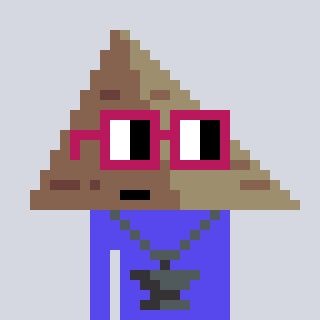
a pixel art character with square dark red glasses, a pyramid-shaped head and a computerblue-colored body on a cool background